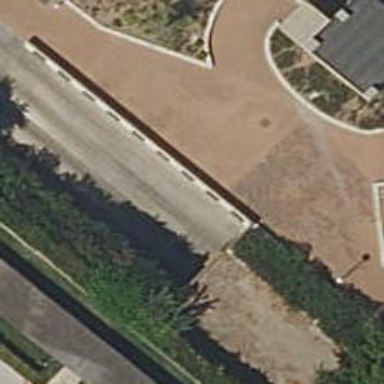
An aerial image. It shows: Footway surfaced with paving stones.